Interaction volume radius: 5 \u00c5
Interaction volume height: 10 \u00c5
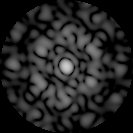
Disorder parameter: 0.6373